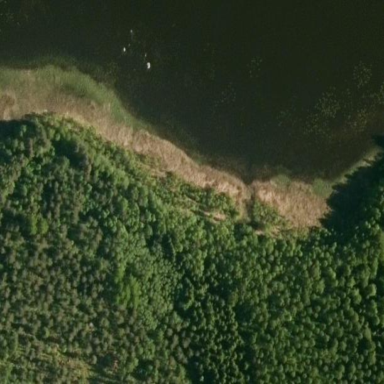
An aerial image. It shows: Swamp in wetland area.